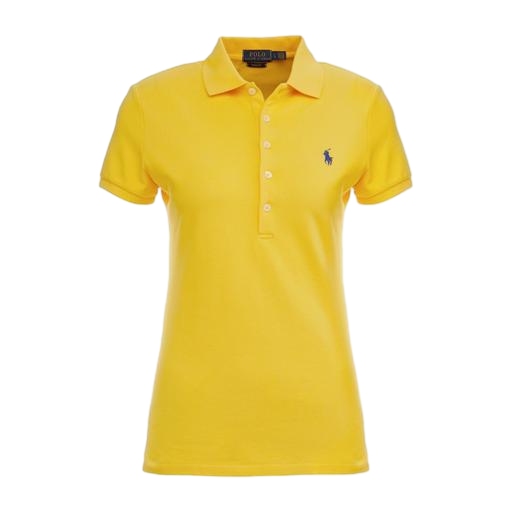
yellow skinny-fit stretch polo shirt, yellow skinny-fit big pony polo shirt, yellow skinny-fit polo shirt, white background